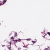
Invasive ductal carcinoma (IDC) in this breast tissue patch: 0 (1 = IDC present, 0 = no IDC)